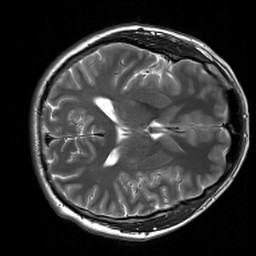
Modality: T2w
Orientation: axial
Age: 31
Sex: male
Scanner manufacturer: siemens
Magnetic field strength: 3 T
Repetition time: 7 s
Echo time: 0.09 s